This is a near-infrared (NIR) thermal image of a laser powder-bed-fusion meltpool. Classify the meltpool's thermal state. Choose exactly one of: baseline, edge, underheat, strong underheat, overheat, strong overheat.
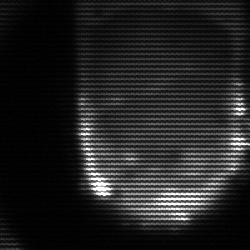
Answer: baseline